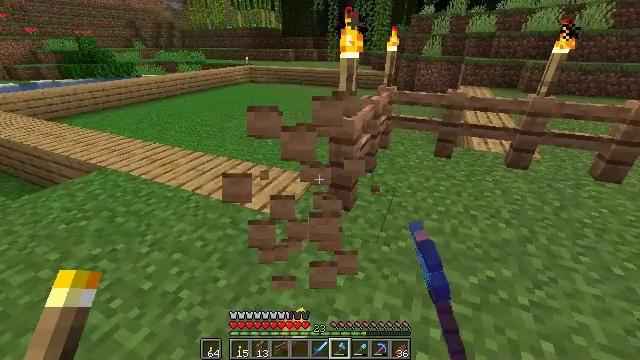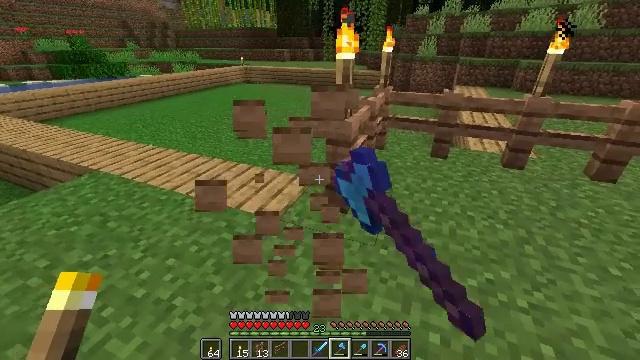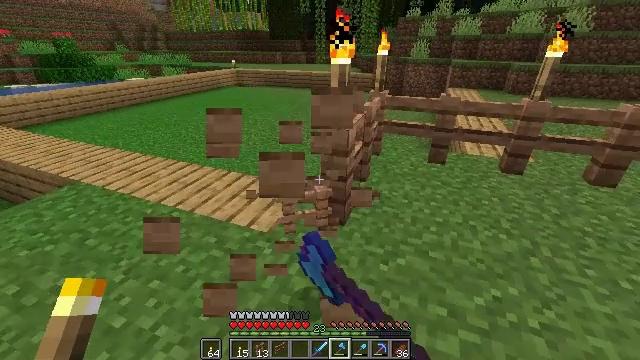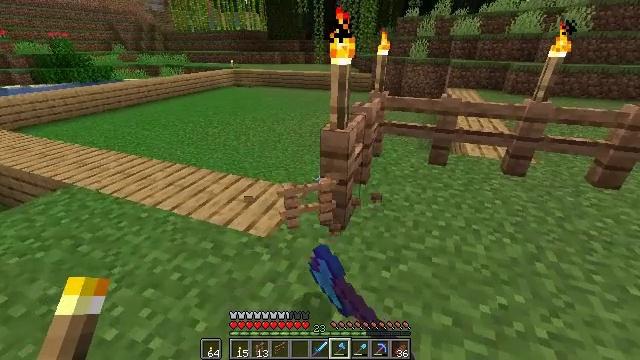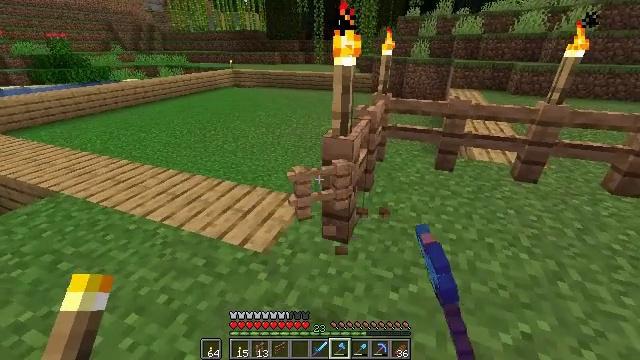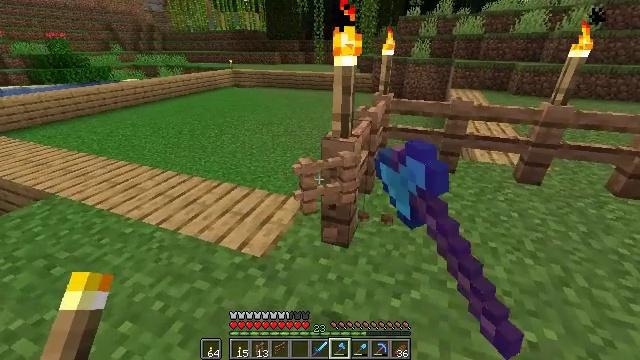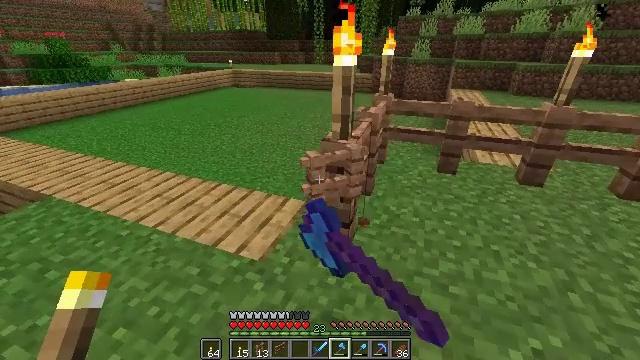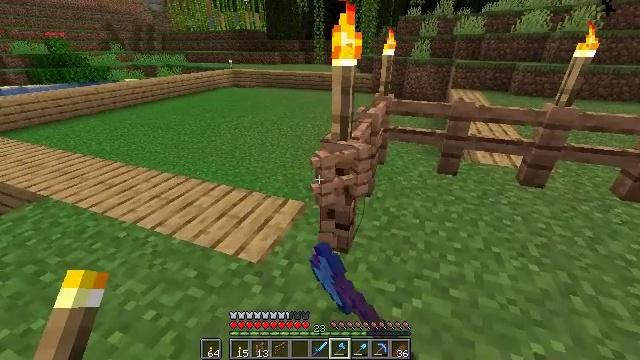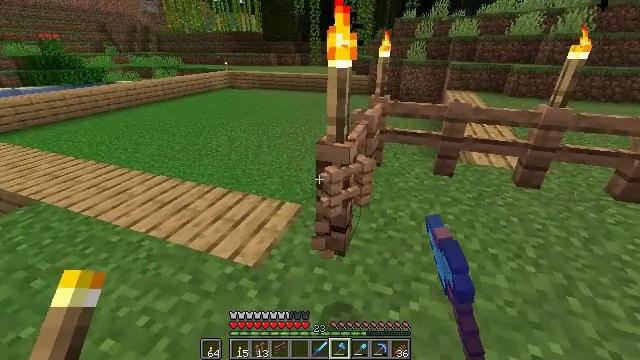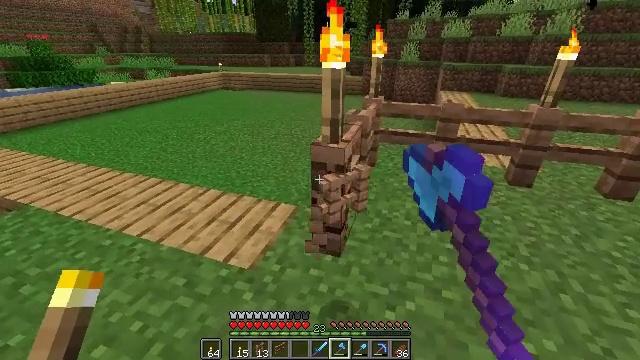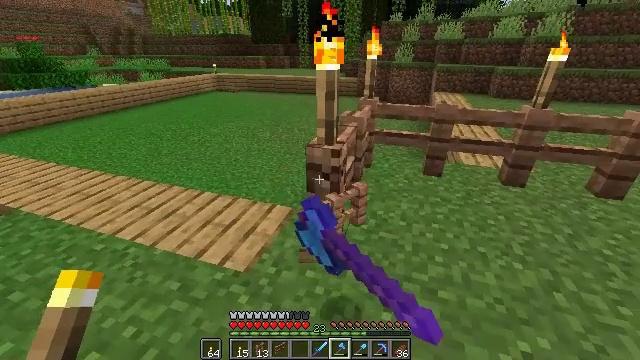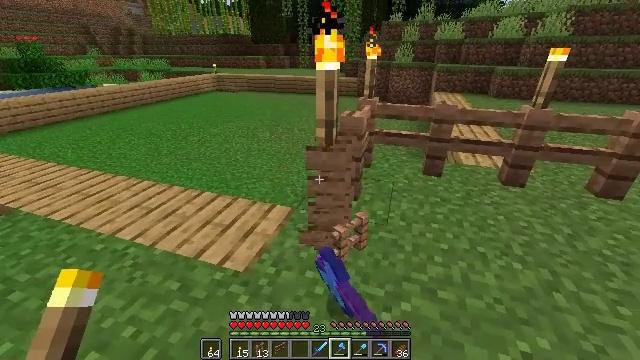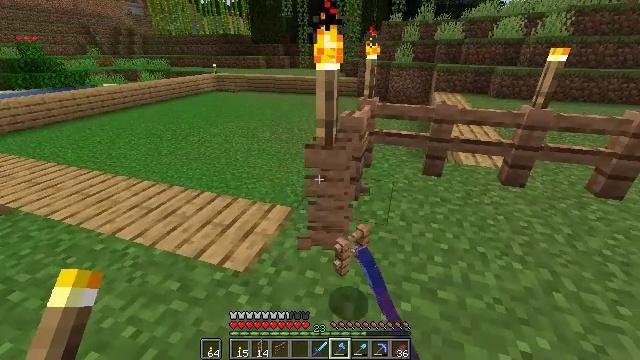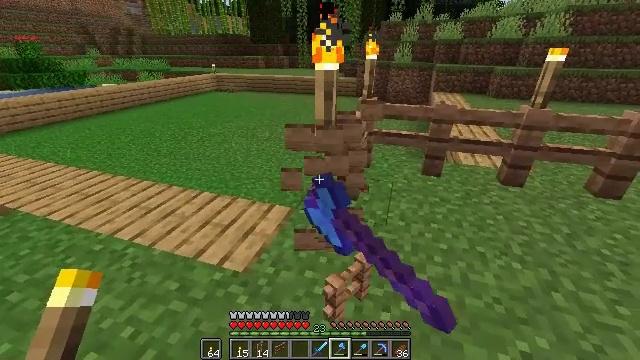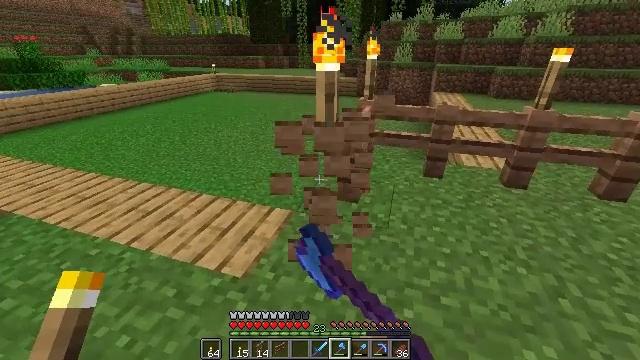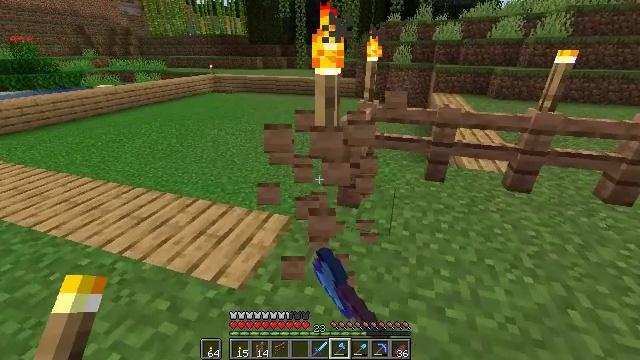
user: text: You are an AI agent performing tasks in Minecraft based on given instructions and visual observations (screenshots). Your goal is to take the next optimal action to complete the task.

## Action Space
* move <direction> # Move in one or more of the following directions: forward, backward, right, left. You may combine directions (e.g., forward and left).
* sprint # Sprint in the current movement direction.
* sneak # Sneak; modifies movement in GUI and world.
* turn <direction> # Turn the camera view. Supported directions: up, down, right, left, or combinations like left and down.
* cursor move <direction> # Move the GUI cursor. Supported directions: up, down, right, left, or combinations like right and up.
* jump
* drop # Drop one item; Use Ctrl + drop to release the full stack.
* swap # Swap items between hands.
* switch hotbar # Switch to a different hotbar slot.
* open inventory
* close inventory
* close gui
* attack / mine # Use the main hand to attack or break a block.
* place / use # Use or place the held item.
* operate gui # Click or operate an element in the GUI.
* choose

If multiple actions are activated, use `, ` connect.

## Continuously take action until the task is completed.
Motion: motion action
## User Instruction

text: Gather the jungle fence pieces.
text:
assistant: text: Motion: move forward, attack / mine
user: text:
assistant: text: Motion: move forward, turn right, attack / mine
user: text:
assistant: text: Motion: move forward, attack / mine
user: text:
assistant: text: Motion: attack / mine
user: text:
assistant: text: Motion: attack / mine
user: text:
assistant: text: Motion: attack / mine
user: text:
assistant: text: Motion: attack / mine
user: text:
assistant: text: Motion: attack / mine
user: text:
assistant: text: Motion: turn right, attack / mine
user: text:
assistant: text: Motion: turn right, attack / mine
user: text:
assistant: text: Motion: attack / mine
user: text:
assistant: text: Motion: attack / mine
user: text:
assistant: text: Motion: attack / mine
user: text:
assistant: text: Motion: move forward, attack / mine
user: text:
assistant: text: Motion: move forward, attack / mine
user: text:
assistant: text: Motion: move forward, attack / mine
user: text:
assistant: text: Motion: move forward, turn right, attack / mine
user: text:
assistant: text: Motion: move forward, turn right, attack / mine
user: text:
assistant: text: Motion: attack / mine
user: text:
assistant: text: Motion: attack / mine
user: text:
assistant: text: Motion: attack / mine
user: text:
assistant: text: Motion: attack / mine
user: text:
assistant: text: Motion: attack / mine
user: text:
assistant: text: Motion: attack / mine
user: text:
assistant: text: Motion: attack / mine
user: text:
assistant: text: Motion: attack / mine
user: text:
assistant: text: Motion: attack / mine
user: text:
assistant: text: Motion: move forward, attack / mine
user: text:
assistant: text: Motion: move forward, attack / mine
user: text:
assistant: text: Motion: move forward, turn right, attack / mine